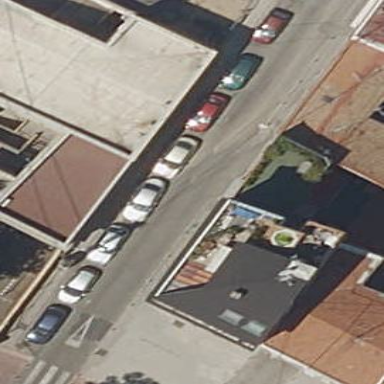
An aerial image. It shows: Image showing building with apartments.